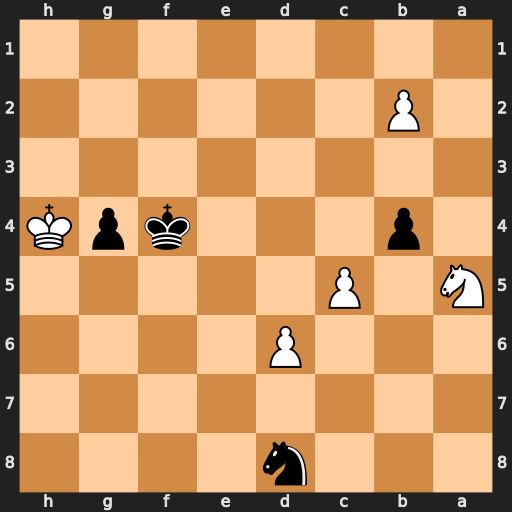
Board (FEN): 3n4/8/3P4/N1P5/1p3kpK/8/1P6/8
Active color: b
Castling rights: -
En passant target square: -
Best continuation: g3 Kh3 Kf3